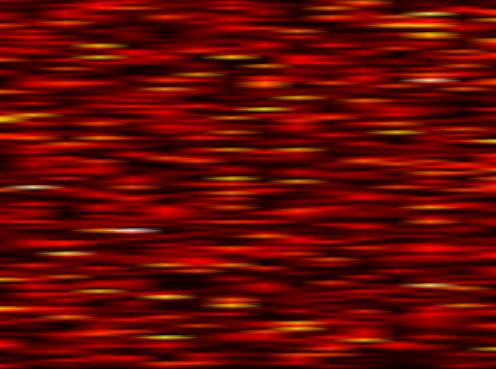
Label: OFDM